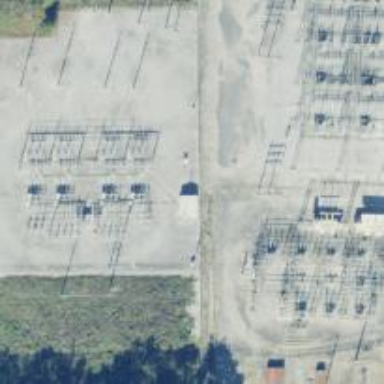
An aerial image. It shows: Switch for power supply.